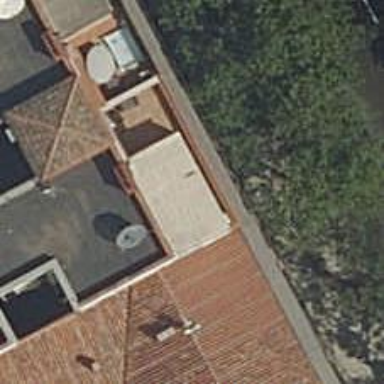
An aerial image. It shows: Restaurant.